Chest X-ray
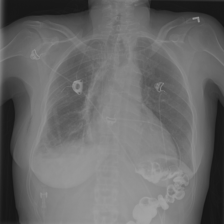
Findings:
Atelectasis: negative
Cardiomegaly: negative
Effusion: negative
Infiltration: negative
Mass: negative
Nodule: negative
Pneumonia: negative
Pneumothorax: negative
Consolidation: negative
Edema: negative
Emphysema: positive
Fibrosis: negative
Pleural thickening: negative
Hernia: negative